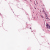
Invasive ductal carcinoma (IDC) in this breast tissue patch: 0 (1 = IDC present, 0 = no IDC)